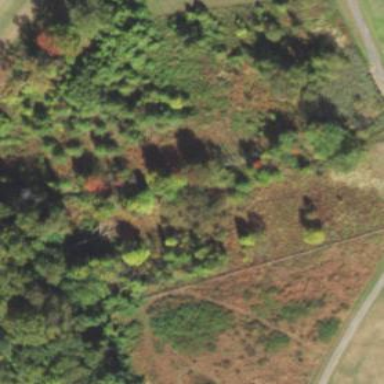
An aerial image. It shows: Patch of scrub vegetation.